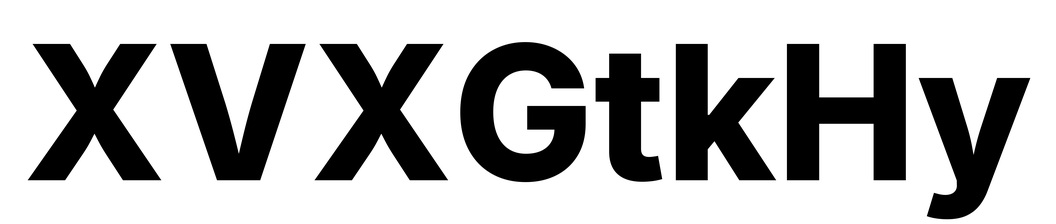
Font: Inter_ExtraBold